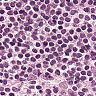
Metastatic tissue present: no